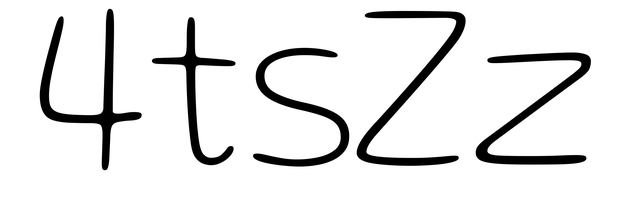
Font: Gluten_Thin